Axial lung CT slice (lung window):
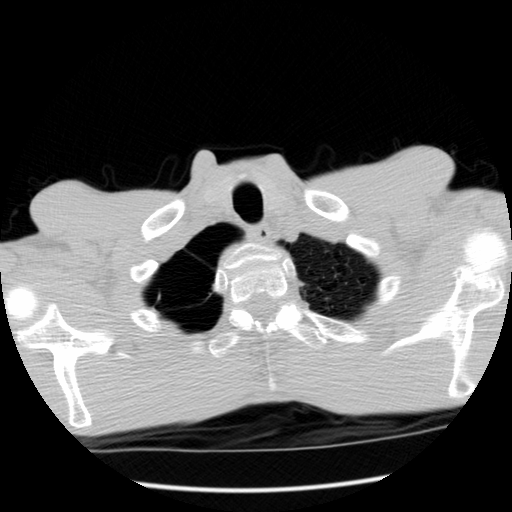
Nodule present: no